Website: home-depot
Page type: billing-address
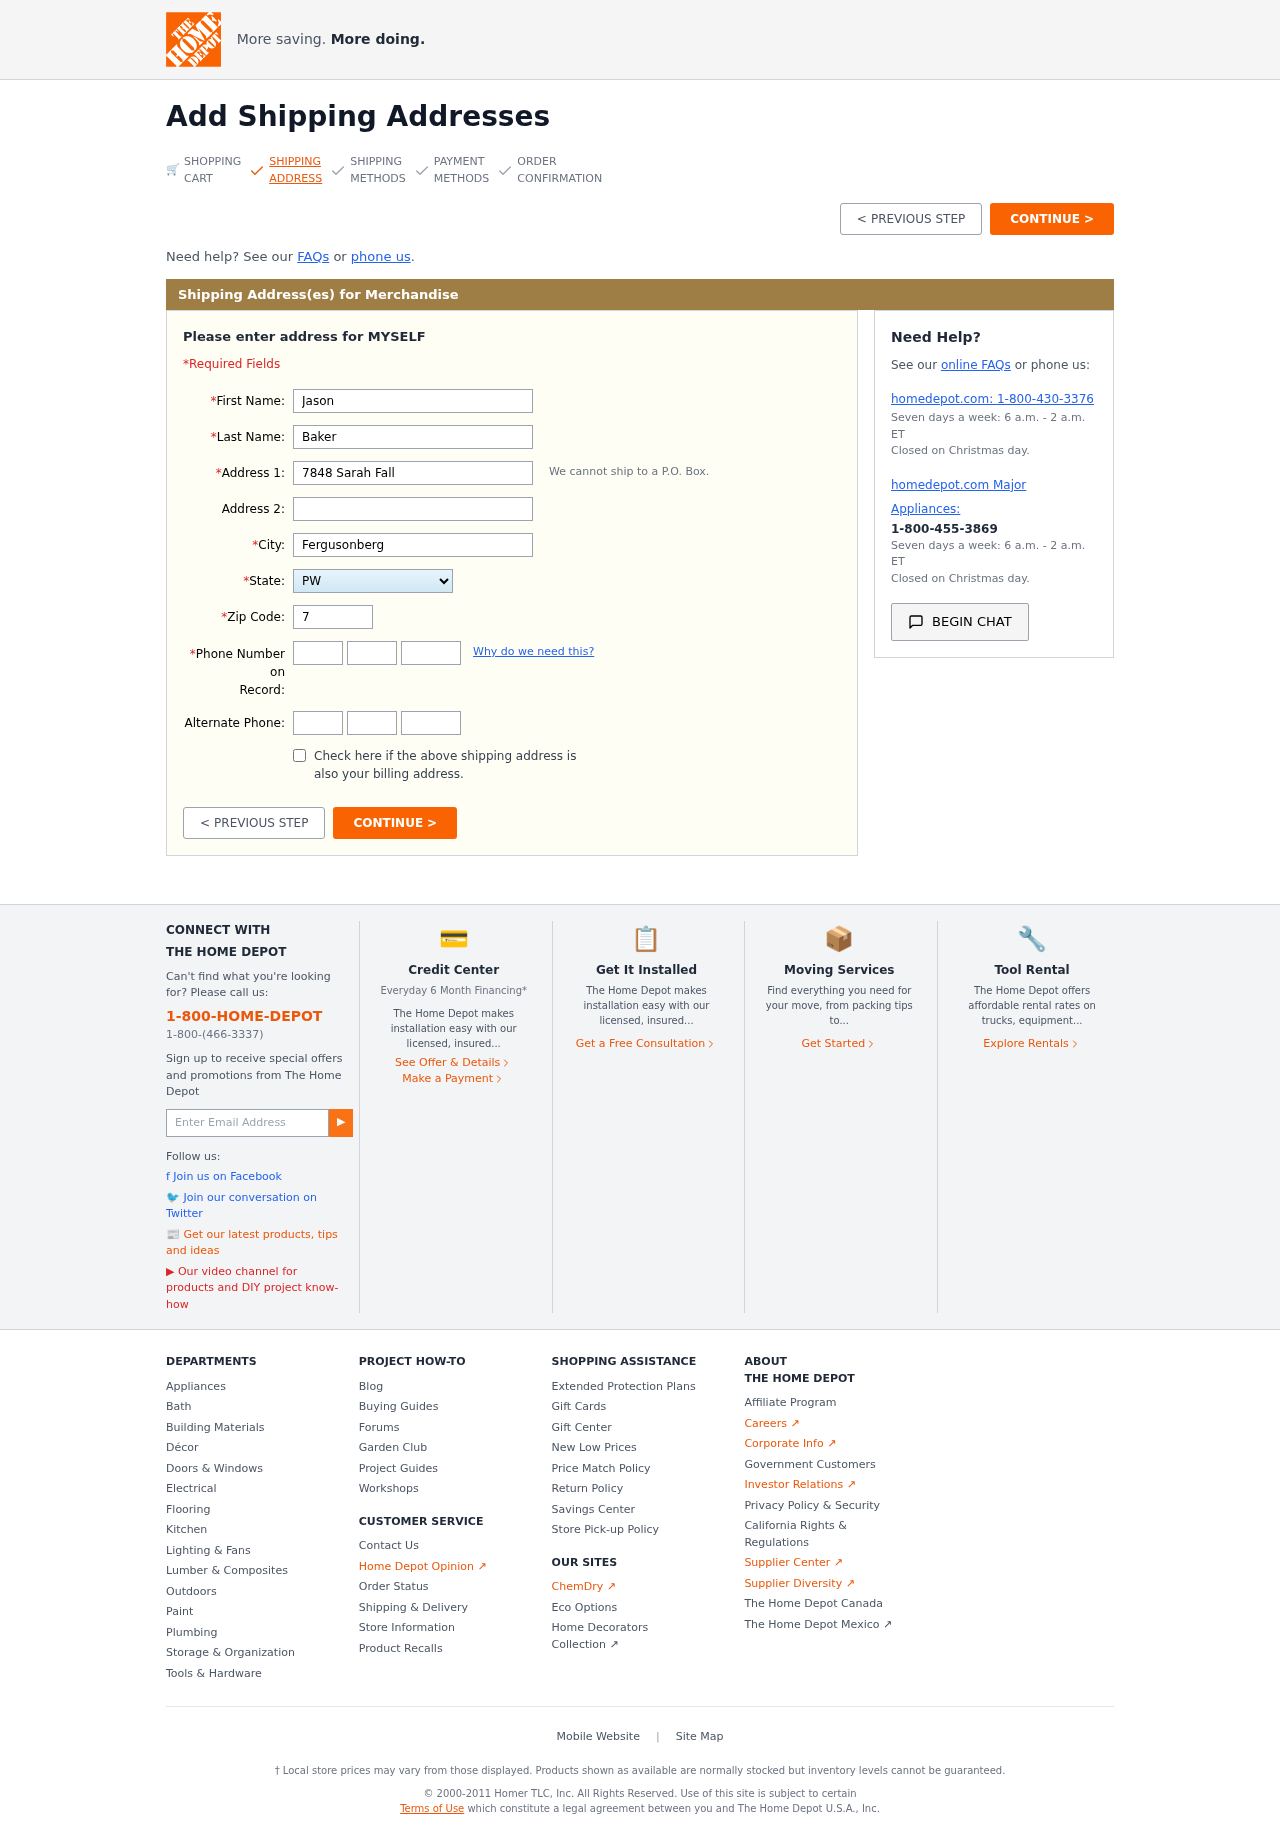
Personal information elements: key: PII_STATE
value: PW
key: PII_FIRSTNAME
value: Jason
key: PII_LASTNAME
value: Baker
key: PII_STREET
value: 7848 Sarah Fall
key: PII_CITY
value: Fergusonberg
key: PII_POSTCODE
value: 78231
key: PII_PHONE_AREA
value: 316
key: PII_PHONE_PREFIX
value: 551
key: PII_PHONE_LINE
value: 9857
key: PII_PHONE_ALT_AREA
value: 717
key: PII_PHONE_ALT_PREFIX
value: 819
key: PII_PHONE_ALT_LINE
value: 5387